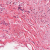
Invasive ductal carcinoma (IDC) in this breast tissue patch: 0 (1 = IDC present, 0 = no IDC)